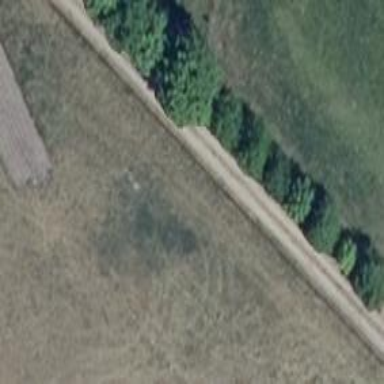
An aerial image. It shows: Dirt track road with grade3 tracktype.